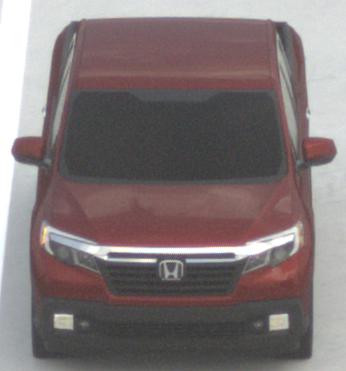
Make: Honda
Model: Ridgeline
Detailed model: Gen. 2
Model produced from: 2016
Model produced until: 2020
Doors: 4
Color: red
Road condition: dry road
Daytime: midday
Contrast: low contrast